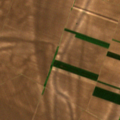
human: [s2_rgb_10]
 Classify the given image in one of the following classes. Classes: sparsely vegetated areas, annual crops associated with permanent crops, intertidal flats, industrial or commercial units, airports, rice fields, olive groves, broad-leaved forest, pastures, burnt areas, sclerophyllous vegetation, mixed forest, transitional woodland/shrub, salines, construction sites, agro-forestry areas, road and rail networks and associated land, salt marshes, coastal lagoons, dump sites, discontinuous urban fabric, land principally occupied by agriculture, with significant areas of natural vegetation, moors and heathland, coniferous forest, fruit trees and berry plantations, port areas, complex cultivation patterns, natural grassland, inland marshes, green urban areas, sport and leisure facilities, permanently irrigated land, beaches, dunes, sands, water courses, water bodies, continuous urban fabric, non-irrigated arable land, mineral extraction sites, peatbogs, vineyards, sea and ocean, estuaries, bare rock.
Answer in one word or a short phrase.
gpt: non-irrigated arable land